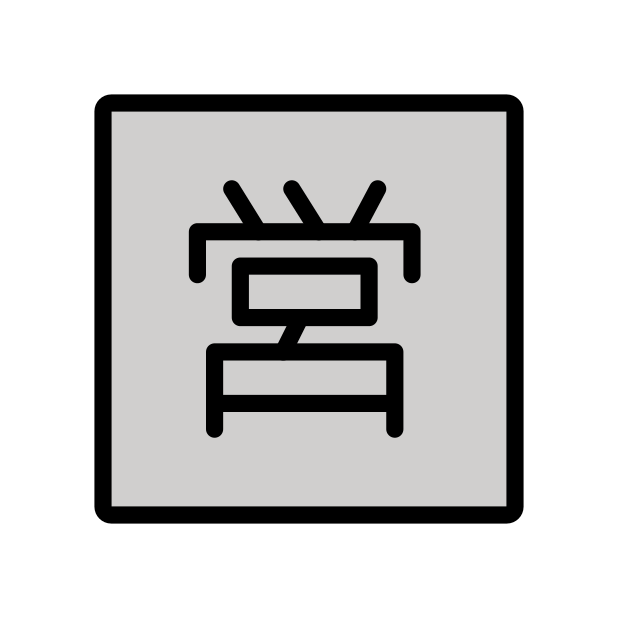
Emoji: 🈺
Name: squared cjk unified ideograph-55b6
Unicode: 0x1f23a